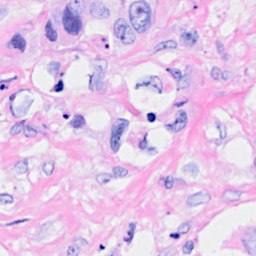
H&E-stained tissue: Breast